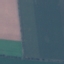
Land use / land cover class: AnnualCrop